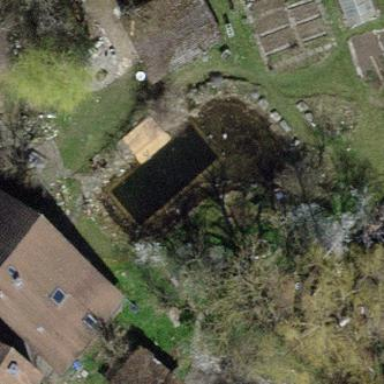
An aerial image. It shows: Swimming pool located in leisure land.